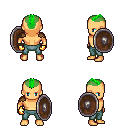
a pixel art fantasy rpg character, male body template, human, tanned skin, leather shoulder armor, teal pants, green short mohawk hairstyle, gold gloves, shield, four views (front, back, left, right), 2x2 character sprite sheet, small pixel art, hard edges, no anti-aliasing